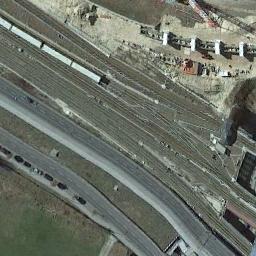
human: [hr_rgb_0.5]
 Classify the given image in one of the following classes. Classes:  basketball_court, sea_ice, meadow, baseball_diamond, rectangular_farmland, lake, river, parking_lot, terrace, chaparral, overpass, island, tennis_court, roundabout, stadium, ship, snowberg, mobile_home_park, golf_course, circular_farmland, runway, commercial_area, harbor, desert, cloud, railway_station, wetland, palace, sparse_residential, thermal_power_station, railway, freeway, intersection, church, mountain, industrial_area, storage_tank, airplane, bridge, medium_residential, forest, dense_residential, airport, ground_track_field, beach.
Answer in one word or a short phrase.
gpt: railway